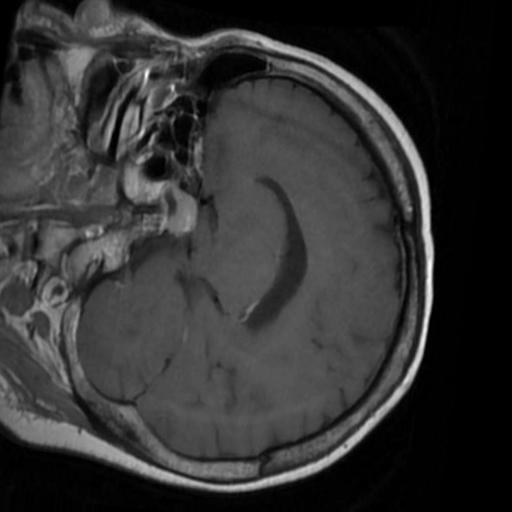
Label: brain_tumor